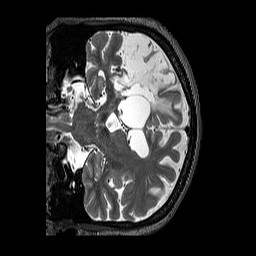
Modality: T2w
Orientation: coronal
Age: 64
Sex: male
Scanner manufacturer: siemens
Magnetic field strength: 3 T
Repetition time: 3.2 s
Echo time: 0.567 s